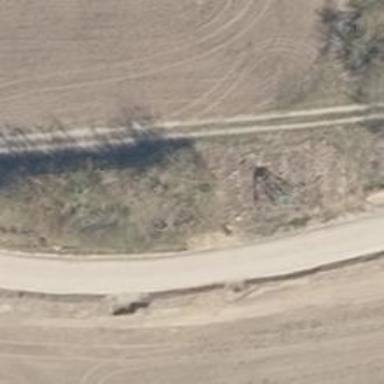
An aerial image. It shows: Hunting stand.